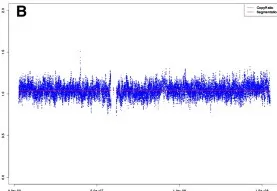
The MPS results of maternal peripheral blood DNA, fetal DNA, placental DNA. A-B. The maternal information of chromosome 18 and X, based on the sequencing result of maternal peripheral blood DNA, suggests a euploid status of the maternal background.
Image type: electrography (emg)